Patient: sex M, age 74
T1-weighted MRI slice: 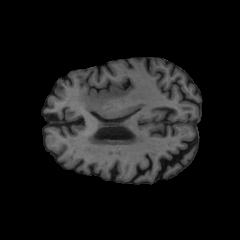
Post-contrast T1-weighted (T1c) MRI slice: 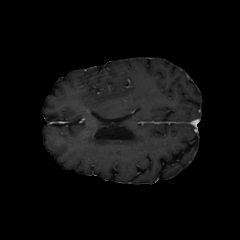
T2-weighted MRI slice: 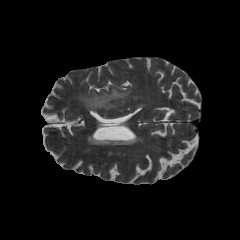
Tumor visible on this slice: yes
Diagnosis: Glioblastoma, IDH-wildtype
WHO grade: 4